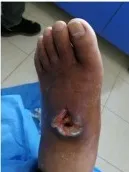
Wound conditions at the. 7th.
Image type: medical_photograph (skin_photograph)